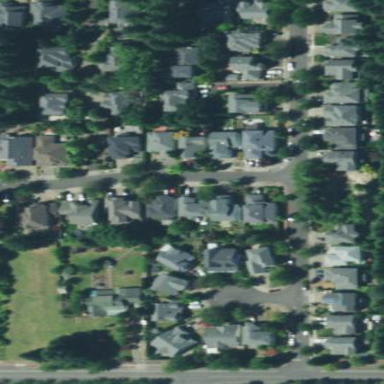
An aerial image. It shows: Residential area composed of single-family homes.